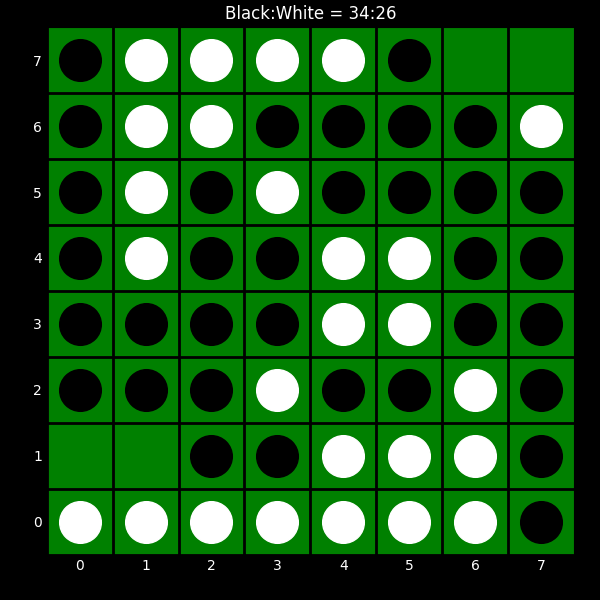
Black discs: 34
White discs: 26